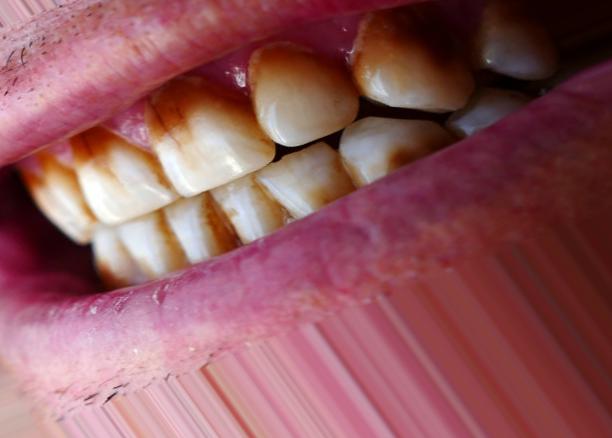
Condition: Tooth Discoloration